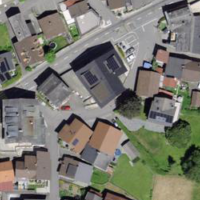
EUNIS habitat code: 54
Species observed at this site:
Fagus sylvatica